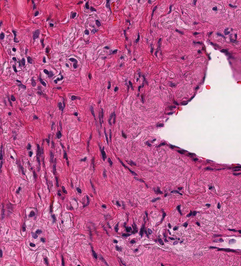
Tumor epithelial tissue: no
Tumor-associated stroma tissue: yes
Normal tissue: no